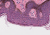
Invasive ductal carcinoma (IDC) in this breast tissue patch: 0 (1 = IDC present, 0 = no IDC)